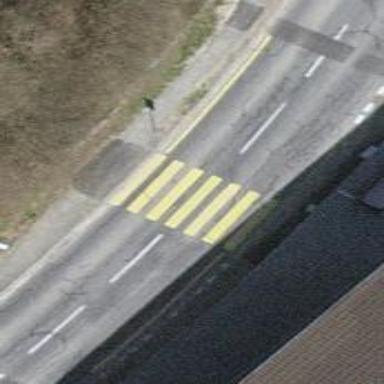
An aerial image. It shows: Uncontrolled zebra crossing with zebra markings.